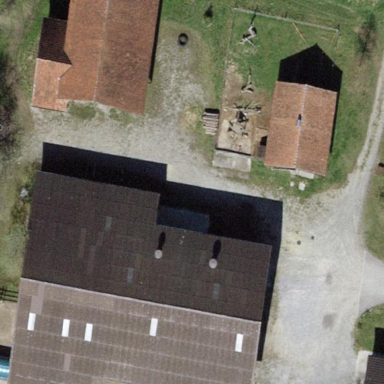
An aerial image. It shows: Farm with farmyard.